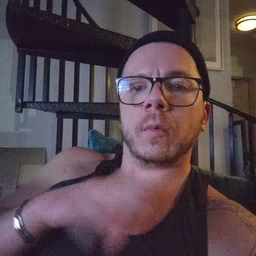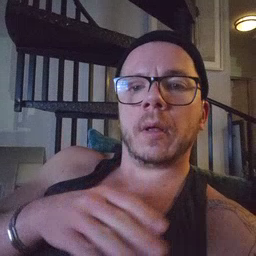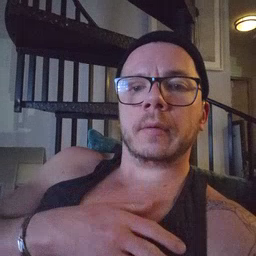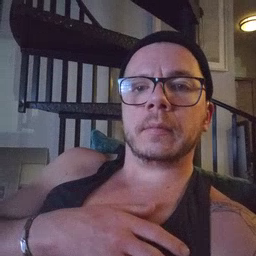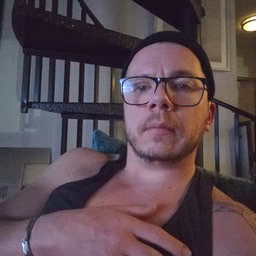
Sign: quiet